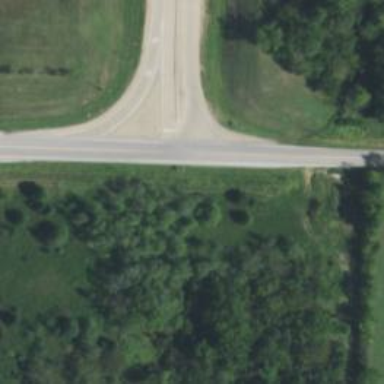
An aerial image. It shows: Tertiary road.